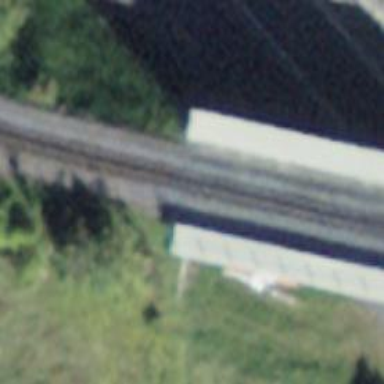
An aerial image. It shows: Narrow-gauge railway bridge with electrified contact line for single track.